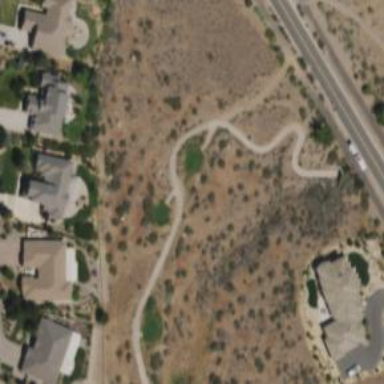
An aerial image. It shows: Service road designated as golf cart path.